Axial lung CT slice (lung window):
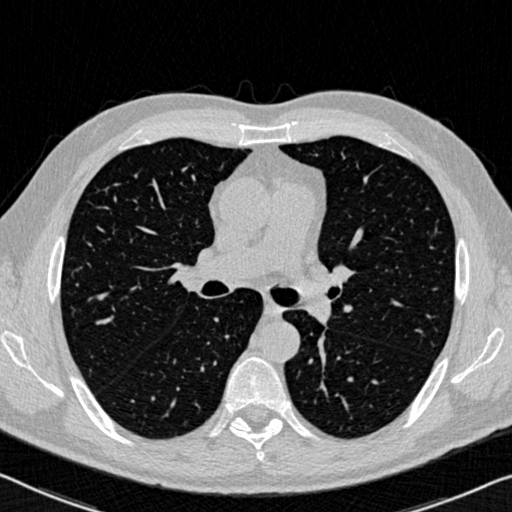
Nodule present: no